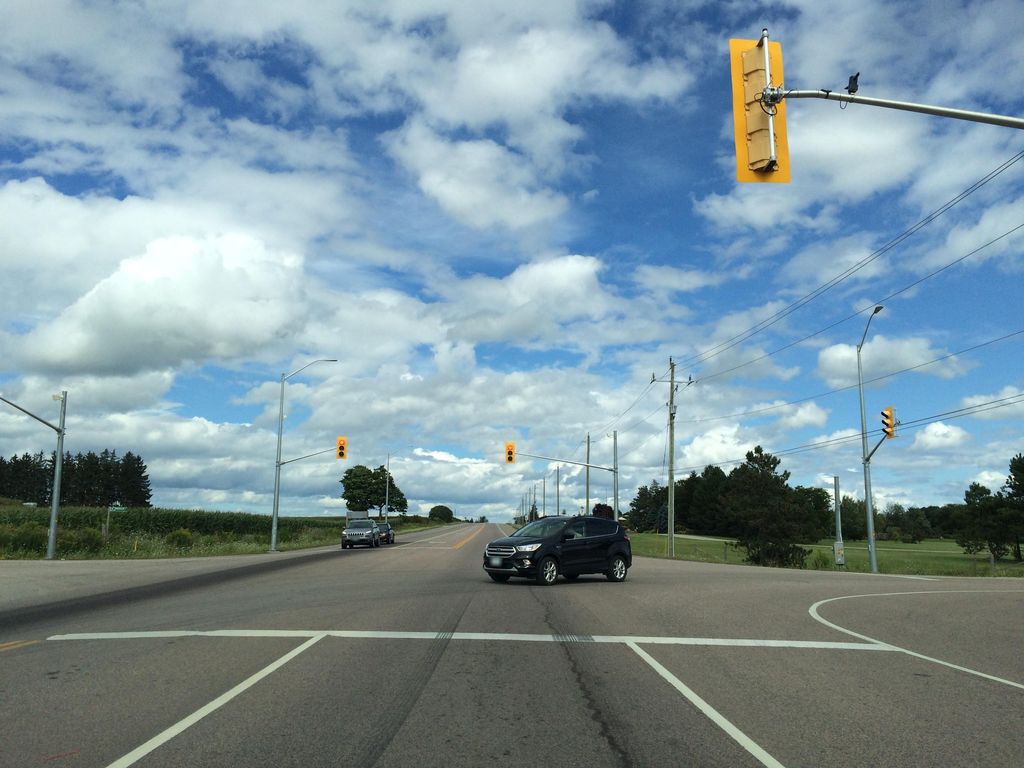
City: kitchener-waterloo